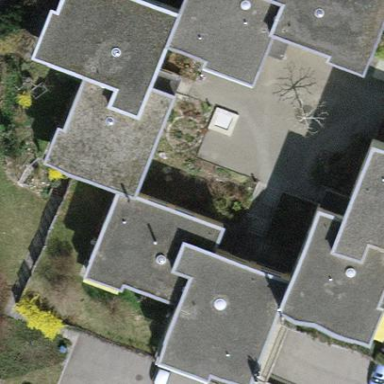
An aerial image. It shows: Terrace building.